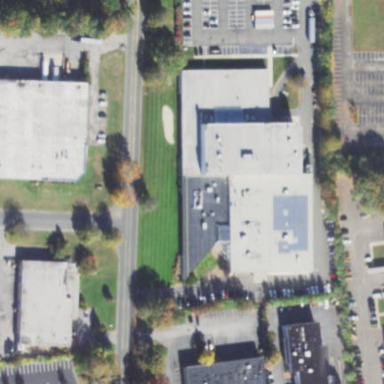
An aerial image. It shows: Commercial building.